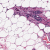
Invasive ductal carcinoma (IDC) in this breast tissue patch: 0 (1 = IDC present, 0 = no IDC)